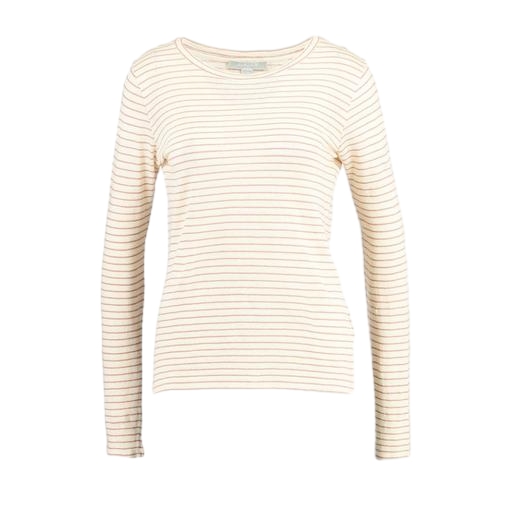
white long-sleeved striped top, white le nautical long-sleeved top, white women's striped l/s tee, white background